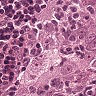
Metastatic tissue present: yes